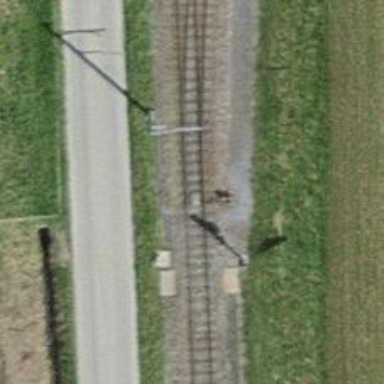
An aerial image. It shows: Railway switch.